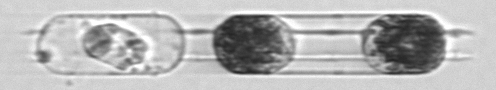
Label: Hemiaulus